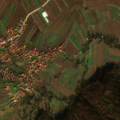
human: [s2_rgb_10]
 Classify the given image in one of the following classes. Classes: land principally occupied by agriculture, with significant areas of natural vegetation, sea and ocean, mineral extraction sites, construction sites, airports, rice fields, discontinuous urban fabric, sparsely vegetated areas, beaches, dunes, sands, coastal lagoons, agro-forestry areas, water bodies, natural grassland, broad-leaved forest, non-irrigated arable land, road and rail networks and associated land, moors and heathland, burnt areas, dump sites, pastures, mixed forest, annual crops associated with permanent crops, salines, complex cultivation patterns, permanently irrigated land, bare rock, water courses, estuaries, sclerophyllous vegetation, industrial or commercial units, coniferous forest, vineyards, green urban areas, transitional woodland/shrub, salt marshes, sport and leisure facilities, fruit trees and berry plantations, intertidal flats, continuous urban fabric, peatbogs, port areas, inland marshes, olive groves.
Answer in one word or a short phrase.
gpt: discontinuous urban fabric, non-irrigated arable land, complex cultivation patterns, land principally occupied by agriculture, with significant areas of natural vegetation, broad-leaved forest